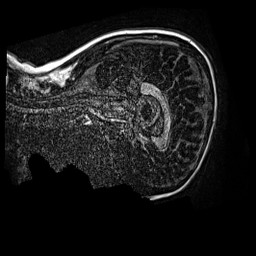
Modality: MP2RAGE
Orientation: sagittal
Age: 11
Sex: male
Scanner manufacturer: siemens
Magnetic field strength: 3 T
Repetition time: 4 s
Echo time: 0.00299 s